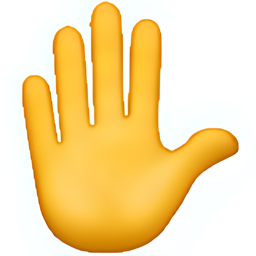
Name: raised hand
Emoji: ✋
Group: People & Body
Sub-group: hand-fingers-open